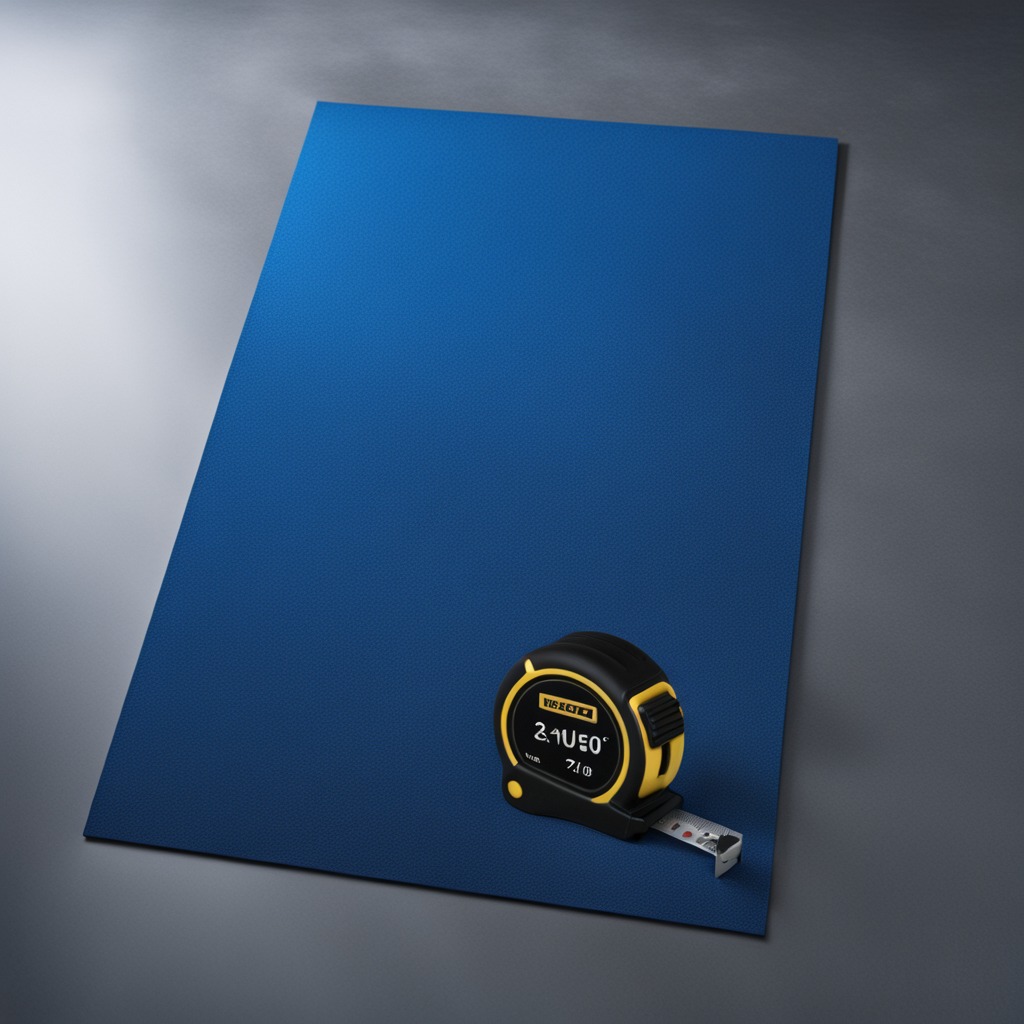
A measuring tape lies on a clean granite tabletop covered with a blue rubber mat inside a workshop under bright overhead lighting crisp shadows high clarity worn but beneath the mat.